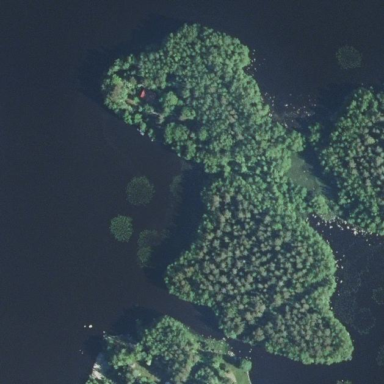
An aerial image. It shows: Islet.